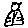
Label: cat